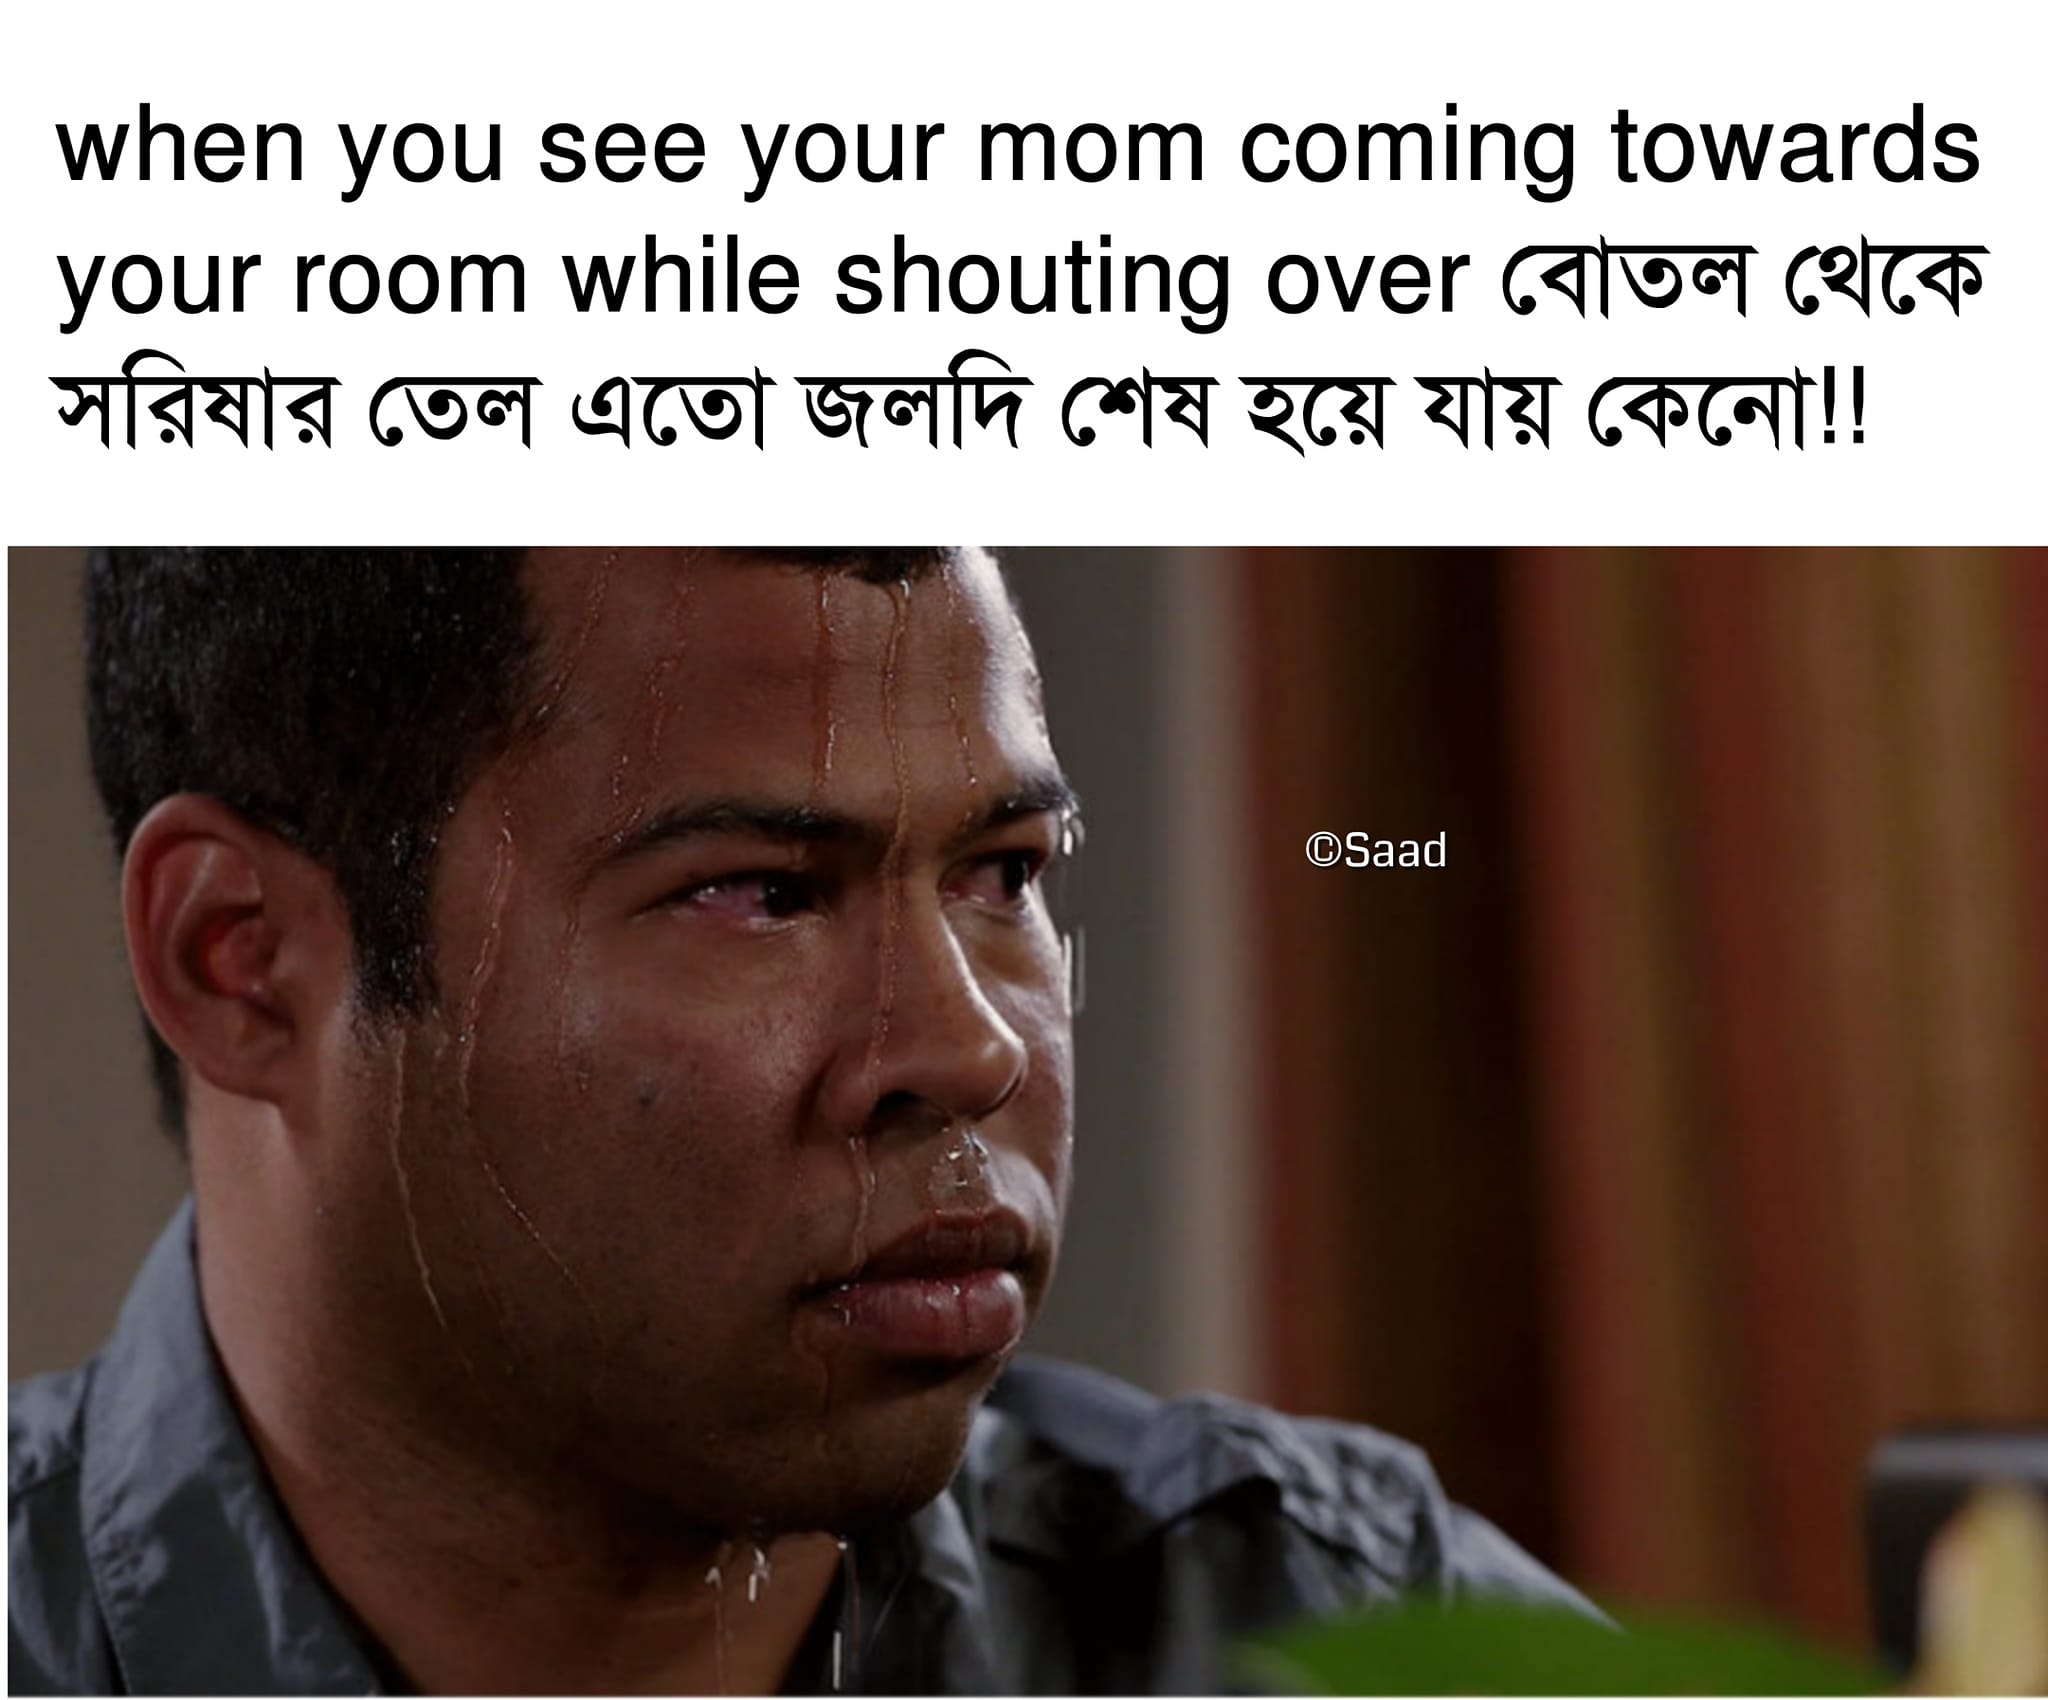
Caption: when you see your mom coming towards your room while shouting over বোতল থেকে সরিষার তেল এতো জলদি শেষ হয়ে যায় কেনো !!
Label: non-hate